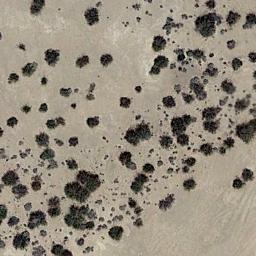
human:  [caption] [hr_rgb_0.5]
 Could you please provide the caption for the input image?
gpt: Chaparral is evenly distributed on the sand .

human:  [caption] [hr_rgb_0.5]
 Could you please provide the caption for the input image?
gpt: Some disconnected chaparrals of different sizes grow in the desert .

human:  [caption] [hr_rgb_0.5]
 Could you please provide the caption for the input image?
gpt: There are piles of grass in this jungle .

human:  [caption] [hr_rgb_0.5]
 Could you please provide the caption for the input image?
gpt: The chaparral is consist of sparse bushes on the desert .

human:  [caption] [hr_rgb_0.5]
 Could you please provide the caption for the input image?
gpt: The underside of the chaparral is sparse .